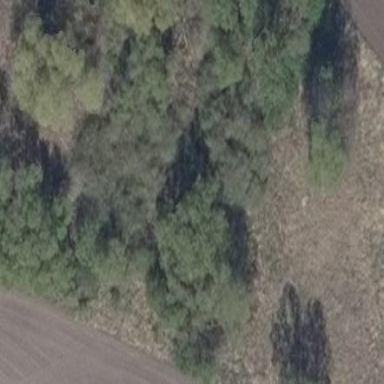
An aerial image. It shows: Area covered in scrub vegetation.